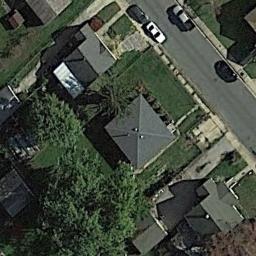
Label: medium_residential